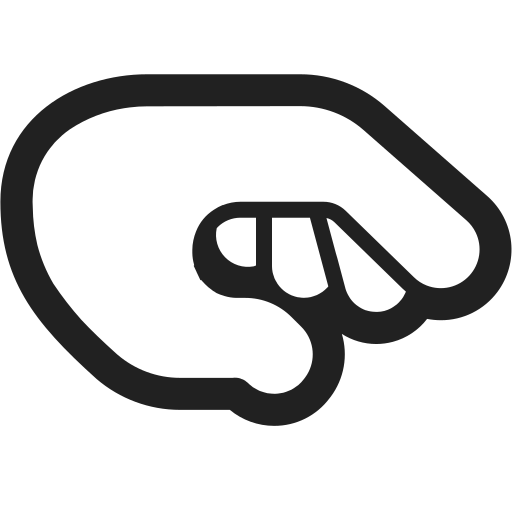
palm down hand high contrast default